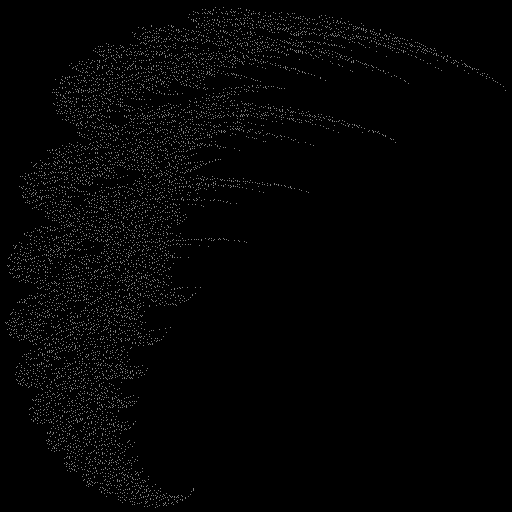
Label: snowdrift